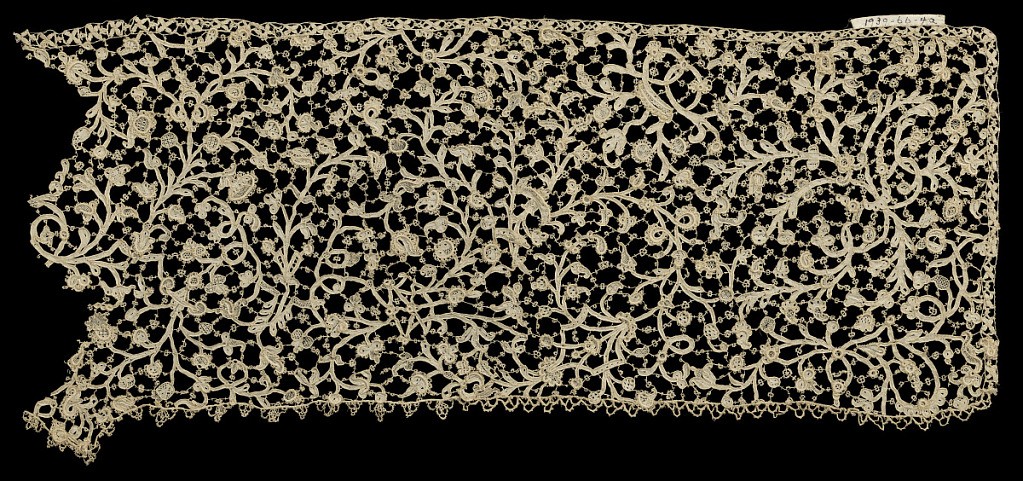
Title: Borders
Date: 17th or early 18th century
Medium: linen Technique: needle lace (commonly called Rosaline)
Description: Venetian Rose point. Design similar to 1939-66-3 of scrolls with delicate palmettes and roselike forms.